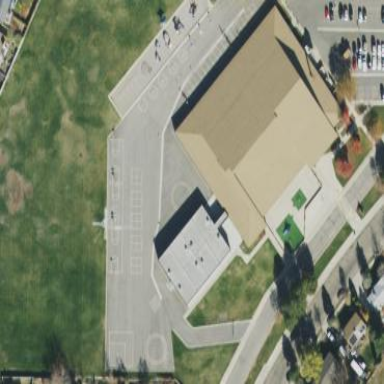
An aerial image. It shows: School.